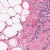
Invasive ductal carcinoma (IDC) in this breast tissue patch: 0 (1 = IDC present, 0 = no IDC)